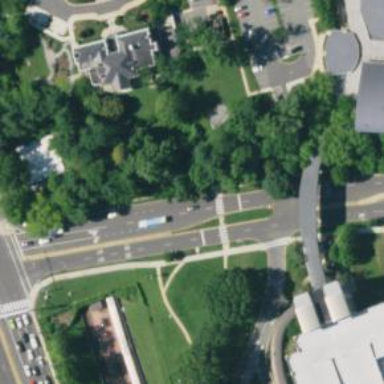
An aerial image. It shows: Marked road crossing with pedestrian island.